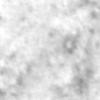
Label: no_change